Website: home-depot
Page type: billing-address
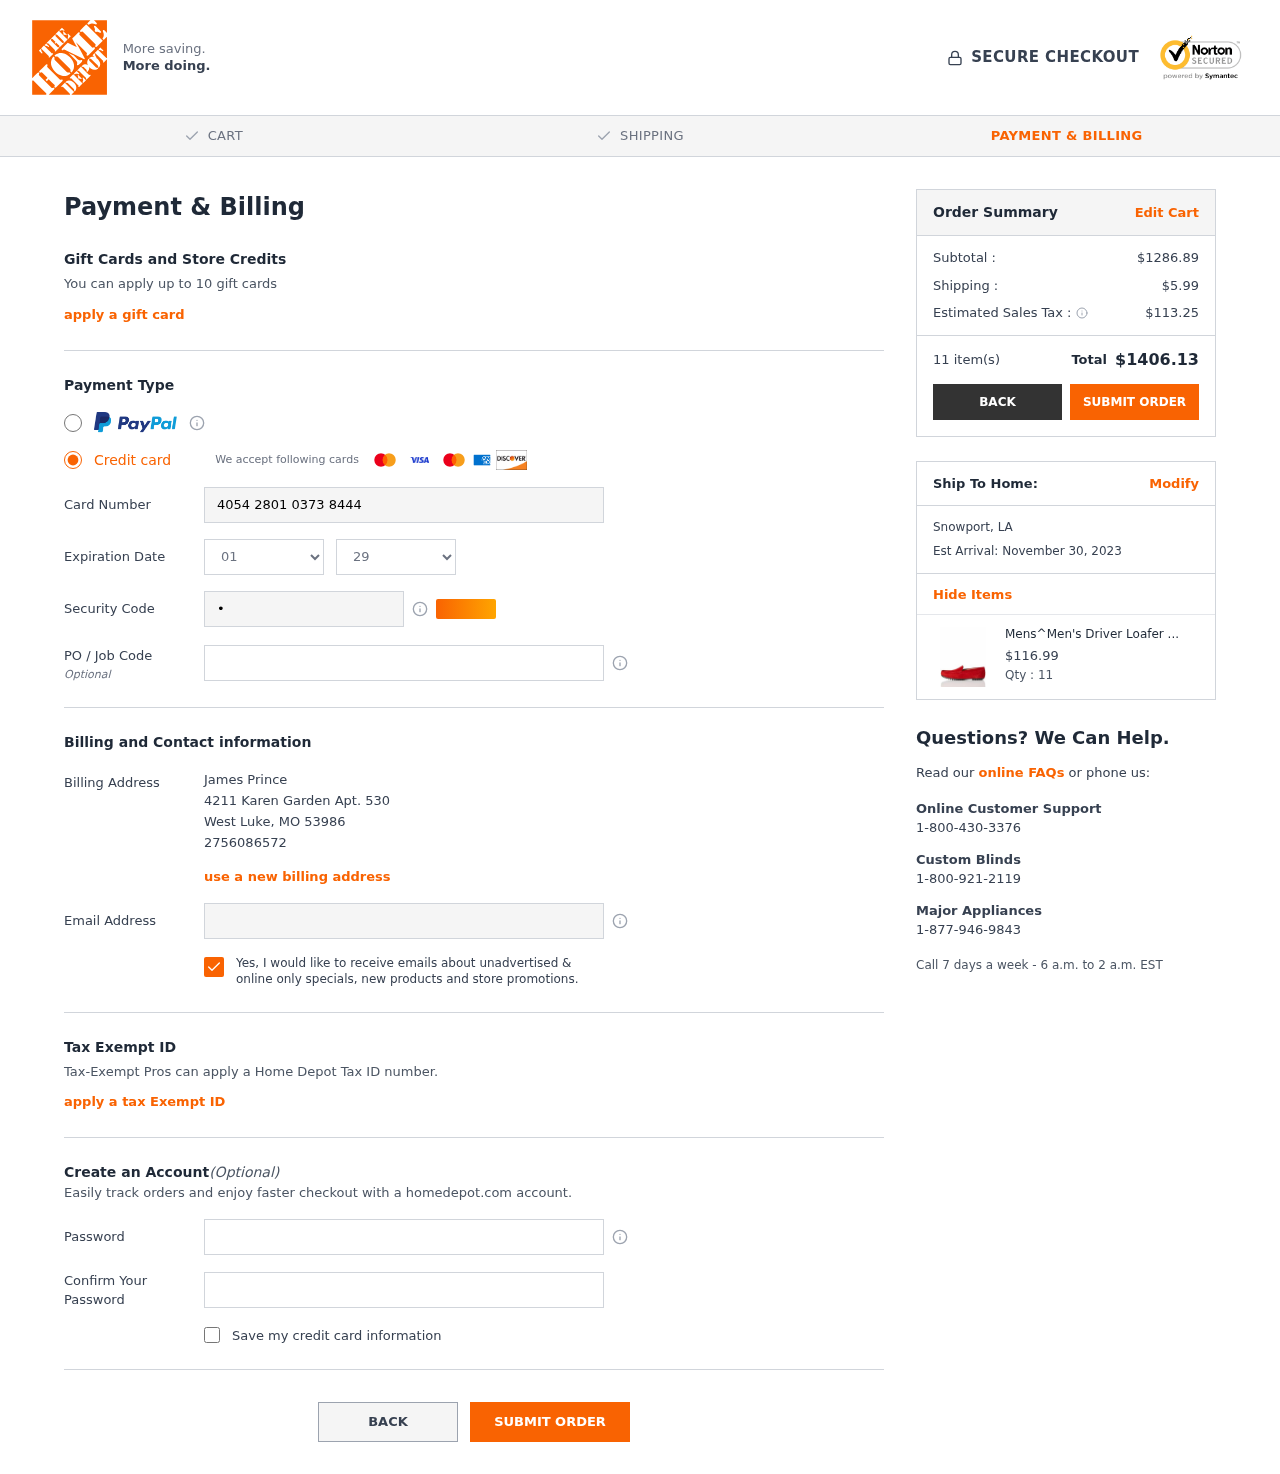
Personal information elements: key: PII_CARD_CVV
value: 313
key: PII_CARD_EXPIRY_MONTH
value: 01
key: PII_CARD_EXPIRY_YEAR
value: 29
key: PII_CARD_NUMBER
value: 4054 2801 0373 8444
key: PII_CITY
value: West Luke
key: PII_CITY2
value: Snowport
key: PII_EMAIL
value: jamesprince@yahoo.com
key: PII_FULLNAME
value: James Prince
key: PII_PHONE
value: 2756086572
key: PII_POSTCODE
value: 53986
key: PII_STATE_ABBR
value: MO
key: PII_STATE_ABBR2
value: LA
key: PII_STREET
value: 4211 Karen Garden Apt. 530
Product elements: key: PRODUCT1_NAME
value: Mens^Men's Driver Loafer Moccasin, Red Suede, 8 US
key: PRODUCT1_PRICE
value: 116.99
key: PRODUCT1_QUANTITY
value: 11
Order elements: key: ORDER_SUBTOTAL
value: $1286.89
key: ORDER_SHIPPING_COST
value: $5.99
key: ORDER_TAX
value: $113.25
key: ORDER_NUM_ITEMS
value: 11 item(s)
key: ORDER_TOTAL
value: $1406.13
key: ORDER_DELIVERY_DATE
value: Est Arrival: November 30, 2023